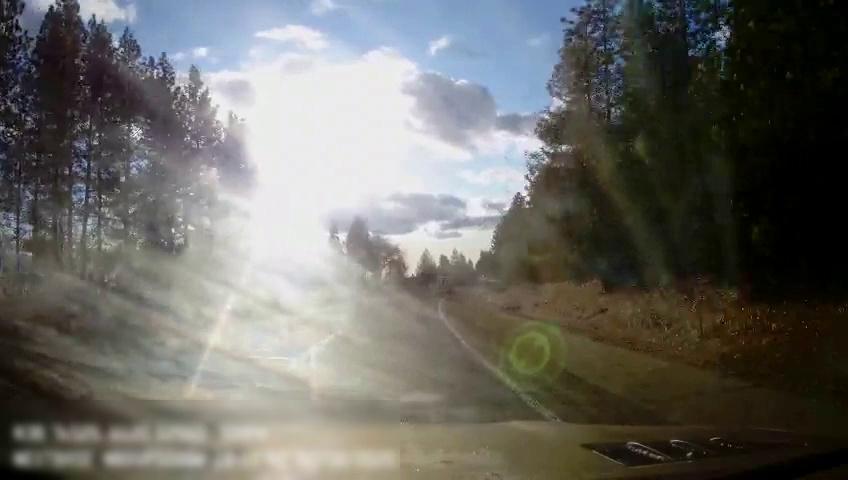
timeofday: Day
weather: Sunny
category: Drivable Space
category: Vehicles | Van
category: Lanes | Alternate Lane
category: Lanes | Current Lane
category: Lanes | Alternate Lane